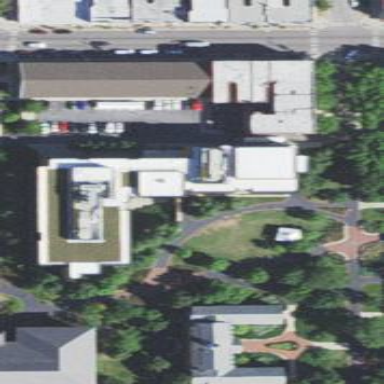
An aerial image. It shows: University building.